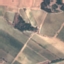
Label: PermanentCrop